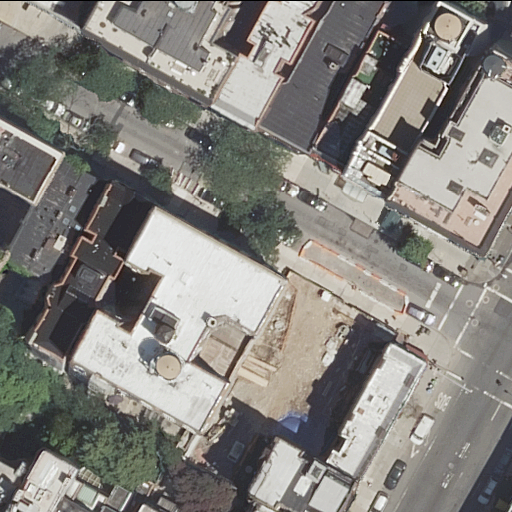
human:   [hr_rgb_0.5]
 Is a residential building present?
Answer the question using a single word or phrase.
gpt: yes

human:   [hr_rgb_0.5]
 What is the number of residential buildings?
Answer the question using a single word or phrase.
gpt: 24

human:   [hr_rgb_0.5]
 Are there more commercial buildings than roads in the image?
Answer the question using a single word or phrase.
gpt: no

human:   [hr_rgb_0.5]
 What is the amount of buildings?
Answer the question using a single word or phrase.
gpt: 24

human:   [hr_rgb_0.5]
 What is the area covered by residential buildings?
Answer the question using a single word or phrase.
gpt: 5927m2

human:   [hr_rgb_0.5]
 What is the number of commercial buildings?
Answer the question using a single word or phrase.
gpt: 0

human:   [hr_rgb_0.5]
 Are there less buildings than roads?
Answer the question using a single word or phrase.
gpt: no

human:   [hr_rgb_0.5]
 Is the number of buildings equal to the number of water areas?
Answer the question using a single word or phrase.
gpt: no

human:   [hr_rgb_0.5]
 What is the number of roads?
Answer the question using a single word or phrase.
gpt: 2

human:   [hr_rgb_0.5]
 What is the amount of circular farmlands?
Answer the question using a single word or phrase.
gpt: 0

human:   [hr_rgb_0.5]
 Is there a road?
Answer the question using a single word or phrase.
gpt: yes

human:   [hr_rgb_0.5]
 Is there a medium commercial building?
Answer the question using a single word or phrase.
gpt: no

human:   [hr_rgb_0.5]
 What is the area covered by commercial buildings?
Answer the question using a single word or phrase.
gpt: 0m2

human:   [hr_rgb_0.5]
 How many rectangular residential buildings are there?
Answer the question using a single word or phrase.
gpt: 11

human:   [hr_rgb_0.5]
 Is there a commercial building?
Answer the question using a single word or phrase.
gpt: no

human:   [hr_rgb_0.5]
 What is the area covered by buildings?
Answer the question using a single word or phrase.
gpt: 5927m2

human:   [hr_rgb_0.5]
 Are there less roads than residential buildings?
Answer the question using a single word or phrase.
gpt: yes

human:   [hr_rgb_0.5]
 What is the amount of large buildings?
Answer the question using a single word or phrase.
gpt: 3

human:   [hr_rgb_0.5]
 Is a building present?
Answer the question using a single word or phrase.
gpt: yes

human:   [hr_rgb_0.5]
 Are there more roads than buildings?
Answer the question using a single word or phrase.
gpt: no

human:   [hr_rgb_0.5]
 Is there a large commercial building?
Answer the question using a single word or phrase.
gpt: no

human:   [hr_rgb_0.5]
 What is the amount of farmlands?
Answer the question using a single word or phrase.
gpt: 0

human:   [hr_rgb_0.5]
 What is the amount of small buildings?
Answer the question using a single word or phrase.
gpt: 8

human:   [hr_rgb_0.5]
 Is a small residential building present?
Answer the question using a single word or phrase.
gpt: yes

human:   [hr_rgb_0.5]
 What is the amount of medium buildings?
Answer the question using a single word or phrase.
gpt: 13

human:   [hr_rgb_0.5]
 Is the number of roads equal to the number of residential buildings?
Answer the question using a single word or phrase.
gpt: no

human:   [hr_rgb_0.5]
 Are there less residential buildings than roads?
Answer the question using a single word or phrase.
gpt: no

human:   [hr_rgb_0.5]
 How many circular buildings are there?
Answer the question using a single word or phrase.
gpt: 0

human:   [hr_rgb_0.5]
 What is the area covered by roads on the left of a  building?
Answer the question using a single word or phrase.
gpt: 0m2

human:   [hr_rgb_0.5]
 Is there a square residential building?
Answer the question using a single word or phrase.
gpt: no

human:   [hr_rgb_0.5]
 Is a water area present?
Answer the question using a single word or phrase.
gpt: no

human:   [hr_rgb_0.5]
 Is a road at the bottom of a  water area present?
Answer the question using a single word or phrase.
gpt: no

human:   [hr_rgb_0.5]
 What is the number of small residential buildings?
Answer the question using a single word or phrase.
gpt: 8

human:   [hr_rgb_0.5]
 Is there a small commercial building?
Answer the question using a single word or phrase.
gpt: no

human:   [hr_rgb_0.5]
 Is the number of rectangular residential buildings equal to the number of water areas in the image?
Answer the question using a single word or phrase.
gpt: no

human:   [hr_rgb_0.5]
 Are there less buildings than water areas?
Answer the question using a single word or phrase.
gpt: no

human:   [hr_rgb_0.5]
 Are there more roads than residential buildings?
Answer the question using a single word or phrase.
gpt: no

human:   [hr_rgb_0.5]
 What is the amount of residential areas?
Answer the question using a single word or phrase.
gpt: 0

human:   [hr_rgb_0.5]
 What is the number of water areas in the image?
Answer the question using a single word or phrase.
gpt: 0

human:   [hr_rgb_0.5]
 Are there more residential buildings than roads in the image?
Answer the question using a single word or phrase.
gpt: yes

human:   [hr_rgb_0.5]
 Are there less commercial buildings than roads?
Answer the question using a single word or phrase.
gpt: yes

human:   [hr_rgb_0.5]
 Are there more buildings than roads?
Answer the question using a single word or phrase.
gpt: yes

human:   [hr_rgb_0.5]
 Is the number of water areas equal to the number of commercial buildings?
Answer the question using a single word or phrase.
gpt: yes

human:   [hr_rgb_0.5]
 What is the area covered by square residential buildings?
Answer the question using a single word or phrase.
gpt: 0m2

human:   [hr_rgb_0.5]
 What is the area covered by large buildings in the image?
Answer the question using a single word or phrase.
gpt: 2462m2

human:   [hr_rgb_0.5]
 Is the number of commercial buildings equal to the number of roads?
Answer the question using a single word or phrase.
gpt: no

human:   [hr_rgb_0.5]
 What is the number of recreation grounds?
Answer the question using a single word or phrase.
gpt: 0

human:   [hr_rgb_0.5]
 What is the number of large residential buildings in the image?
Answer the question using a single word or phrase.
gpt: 3

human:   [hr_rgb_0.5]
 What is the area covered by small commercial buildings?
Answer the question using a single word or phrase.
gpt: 0m2

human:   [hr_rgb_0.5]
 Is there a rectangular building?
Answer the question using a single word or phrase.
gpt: yes

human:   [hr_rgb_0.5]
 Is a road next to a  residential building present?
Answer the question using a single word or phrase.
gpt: yes

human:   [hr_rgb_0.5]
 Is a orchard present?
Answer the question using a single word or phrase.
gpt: no

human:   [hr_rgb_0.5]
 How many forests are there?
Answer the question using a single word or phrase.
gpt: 0

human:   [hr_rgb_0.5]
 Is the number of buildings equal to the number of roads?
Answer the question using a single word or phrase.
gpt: no

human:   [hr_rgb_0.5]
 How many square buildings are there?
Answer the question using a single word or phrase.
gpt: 0

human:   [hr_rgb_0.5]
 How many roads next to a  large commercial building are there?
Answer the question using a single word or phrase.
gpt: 0

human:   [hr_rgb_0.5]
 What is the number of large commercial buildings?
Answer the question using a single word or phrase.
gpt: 0

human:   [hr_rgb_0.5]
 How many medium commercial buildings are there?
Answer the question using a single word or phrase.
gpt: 0

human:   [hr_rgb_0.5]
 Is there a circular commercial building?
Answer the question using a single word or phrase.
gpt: no

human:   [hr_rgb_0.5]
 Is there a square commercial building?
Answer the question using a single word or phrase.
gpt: no

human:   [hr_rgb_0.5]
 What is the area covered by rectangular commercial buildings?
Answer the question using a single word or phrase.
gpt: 0m2

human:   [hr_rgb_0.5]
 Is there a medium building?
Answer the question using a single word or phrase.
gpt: yes

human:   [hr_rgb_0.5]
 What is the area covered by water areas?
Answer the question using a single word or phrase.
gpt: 0m2

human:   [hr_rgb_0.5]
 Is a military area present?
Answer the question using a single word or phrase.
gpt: no